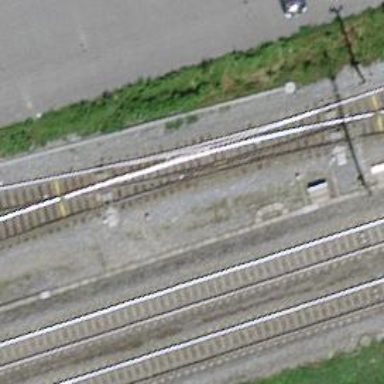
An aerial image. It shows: Railway switch.